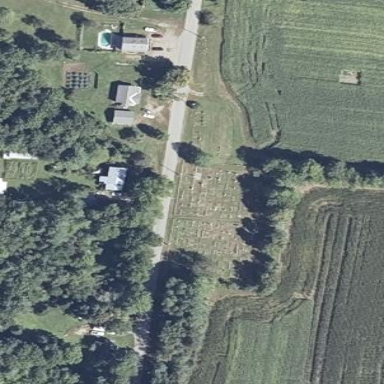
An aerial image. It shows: Cemetery.